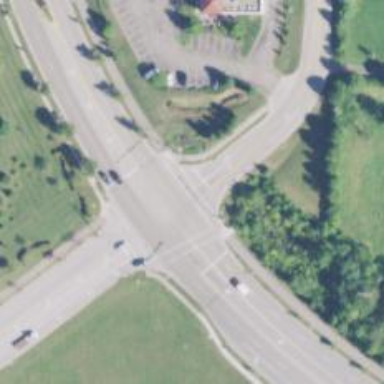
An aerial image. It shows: Crossing on cycleway.